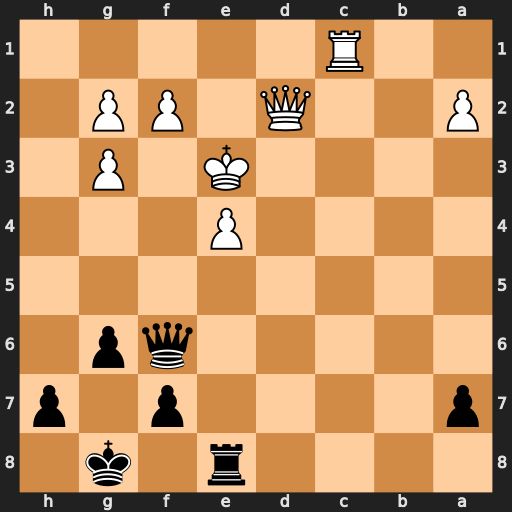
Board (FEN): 4r1k1/p4p1p/5qp1/8/4P3/4K1P1/P2Q1PP1/2R5
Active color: b
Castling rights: -
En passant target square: -
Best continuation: Qg5+ Ke2 Rxe4+